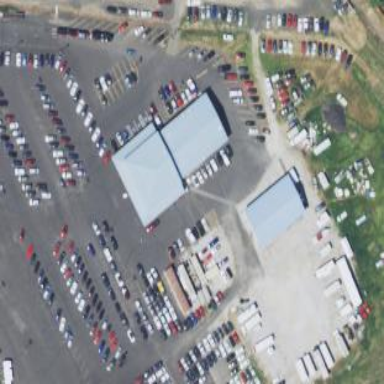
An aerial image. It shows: Car shop building.